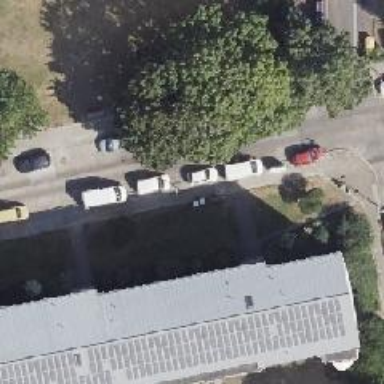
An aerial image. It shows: There is parking obstacle present.